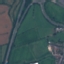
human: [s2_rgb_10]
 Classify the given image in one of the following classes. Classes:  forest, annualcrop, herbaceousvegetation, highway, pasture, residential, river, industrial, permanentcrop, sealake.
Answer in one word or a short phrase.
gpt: Highway